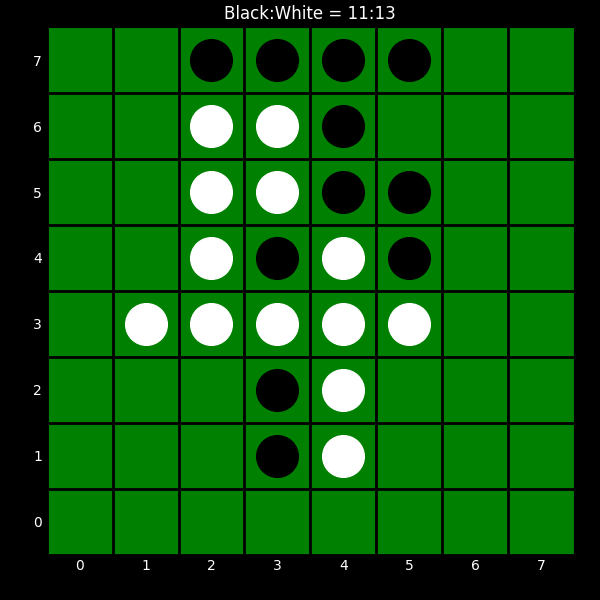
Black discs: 11
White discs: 13